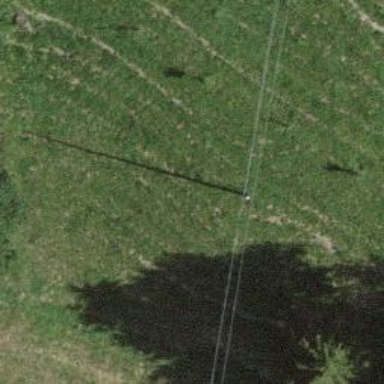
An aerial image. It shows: Minor power line.